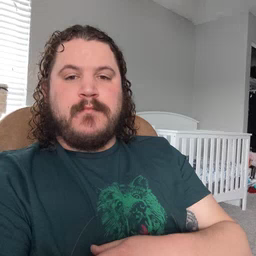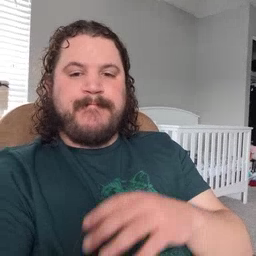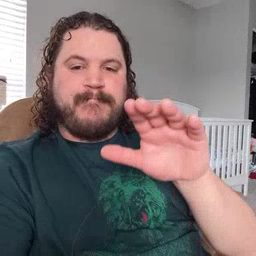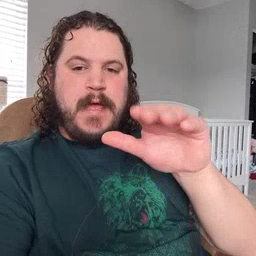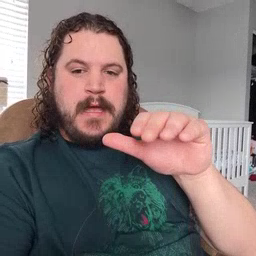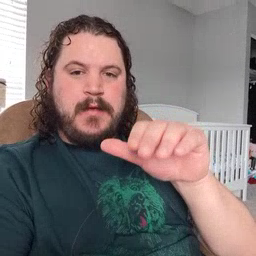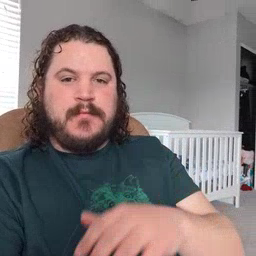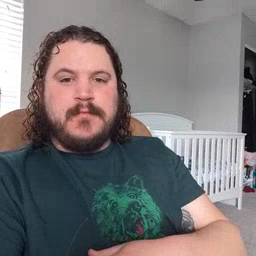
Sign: bye